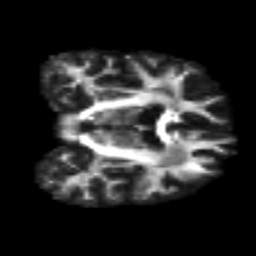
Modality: FA
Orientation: coronal
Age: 32
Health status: ill
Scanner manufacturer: philips
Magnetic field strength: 3 T
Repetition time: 9 s
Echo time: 0.127 s